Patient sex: M
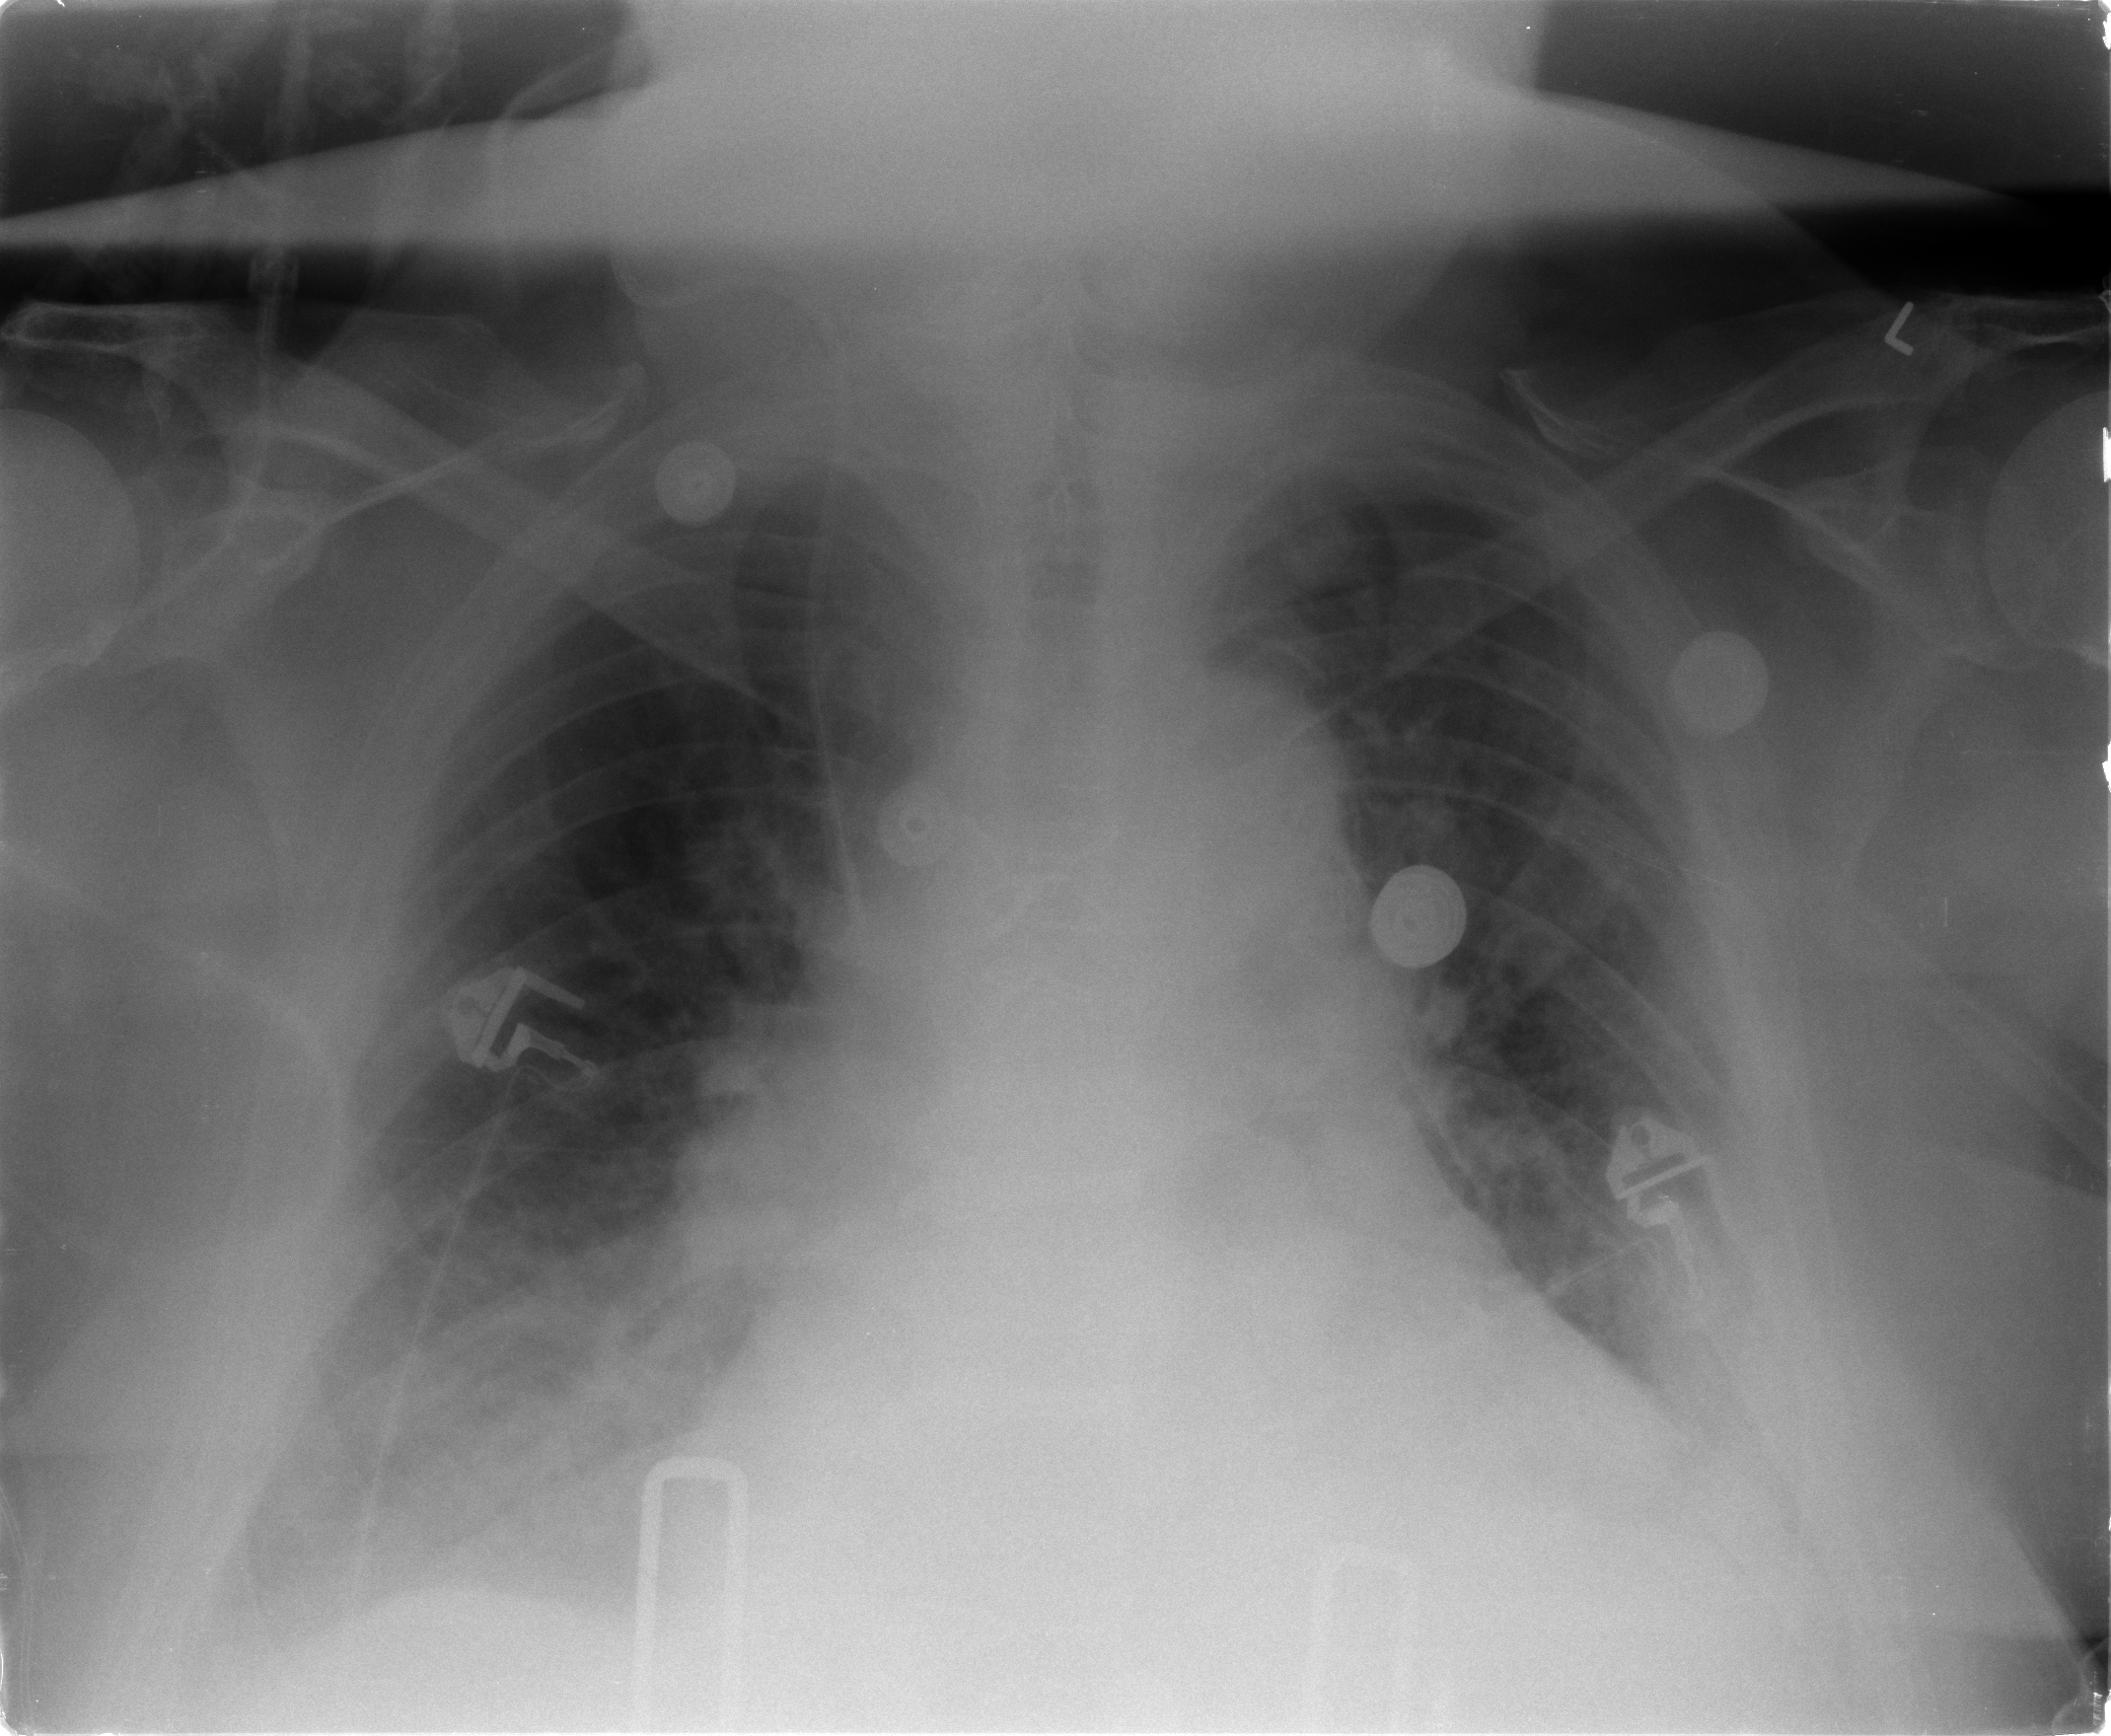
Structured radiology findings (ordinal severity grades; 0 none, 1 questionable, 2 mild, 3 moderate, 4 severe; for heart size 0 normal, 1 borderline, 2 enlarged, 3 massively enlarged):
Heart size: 2
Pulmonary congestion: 3
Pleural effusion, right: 2
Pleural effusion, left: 2
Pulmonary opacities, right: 0
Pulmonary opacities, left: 0
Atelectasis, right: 2
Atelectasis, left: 2